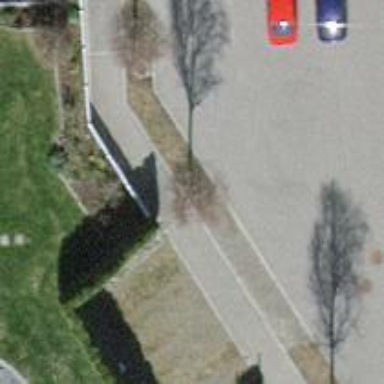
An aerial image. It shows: Urban tree adds touch of nature to the surroundings.